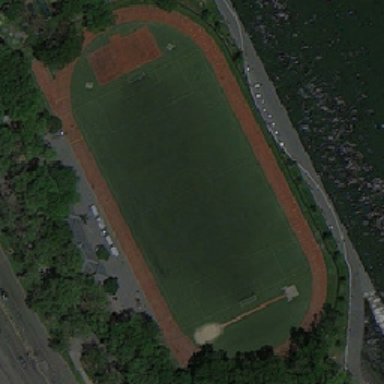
Many green trees are around the playground near the river .